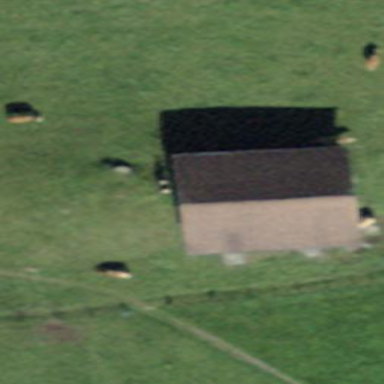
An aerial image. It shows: Barn.